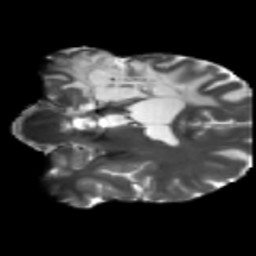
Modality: T2w
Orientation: coronal
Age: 41
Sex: male
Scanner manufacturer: siemens
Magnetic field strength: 3 T
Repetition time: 5.47 s
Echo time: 0.0854 s